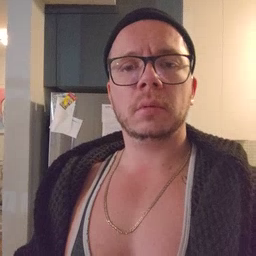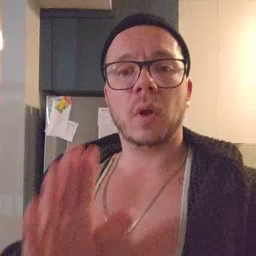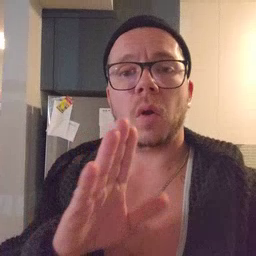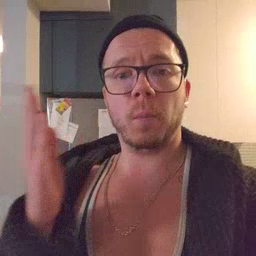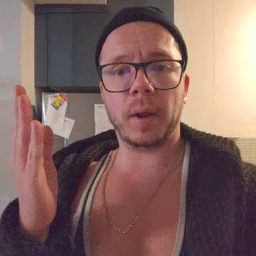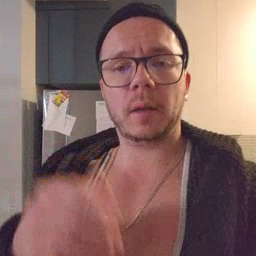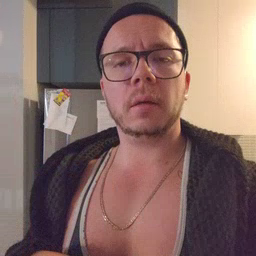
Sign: open